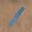
Label: 1